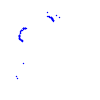
Particle: kaon